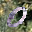
Label: 0